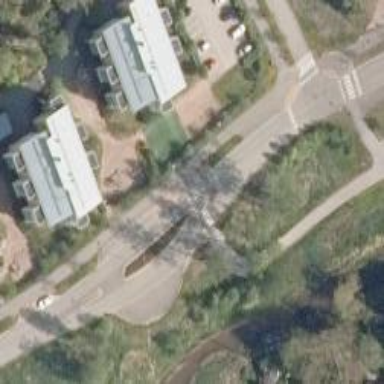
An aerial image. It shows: Marked asphalt cycleway with crossing island.